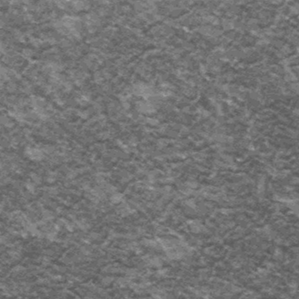
Label: frost